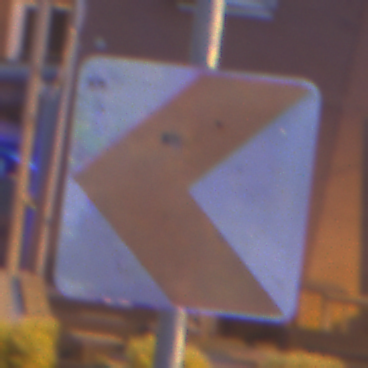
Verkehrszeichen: RichtungstafelnInKurvenKleinRechts
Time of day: Night
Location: Outdoor (Urban)
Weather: PartlyCloudy
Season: NotSpecified
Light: Artificial